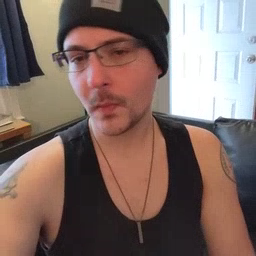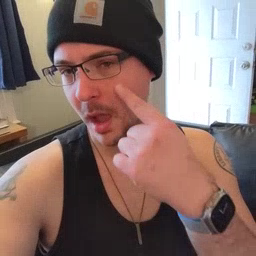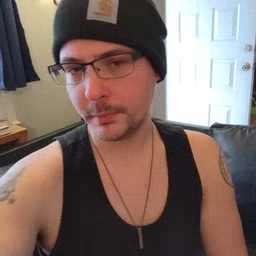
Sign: eye